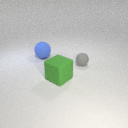
small gray rubber sphere to the right of large blue rubber sphere